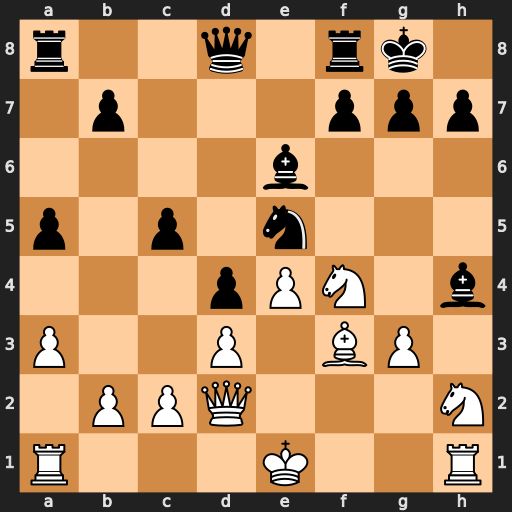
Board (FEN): r2q1rk1/1p3ppp/4b3/p1p1n3/3pPN1b/P2P1BP1/1PPQ3N/R3K2R
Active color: w
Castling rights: KQ
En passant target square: -
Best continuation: gxh4 Qxh4+ Ke2